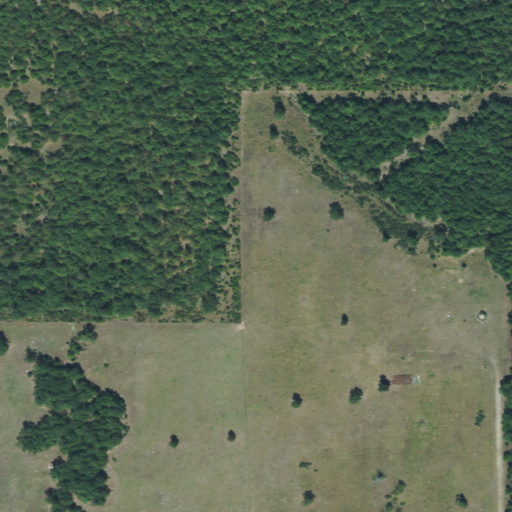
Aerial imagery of mountain in Oklahoma named Crowder Mountain containing deciduous forest, shrub, grassland, and pasture